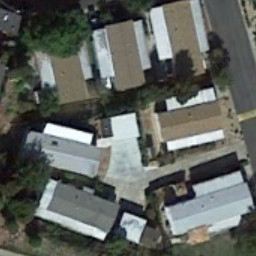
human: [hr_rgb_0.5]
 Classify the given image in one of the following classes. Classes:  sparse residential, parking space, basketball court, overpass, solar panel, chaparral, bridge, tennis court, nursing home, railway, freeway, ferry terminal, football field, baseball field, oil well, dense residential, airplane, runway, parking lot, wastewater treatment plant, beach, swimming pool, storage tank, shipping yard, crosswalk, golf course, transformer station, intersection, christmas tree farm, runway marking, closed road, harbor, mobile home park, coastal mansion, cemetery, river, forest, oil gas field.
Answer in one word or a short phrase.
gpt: mobile home park